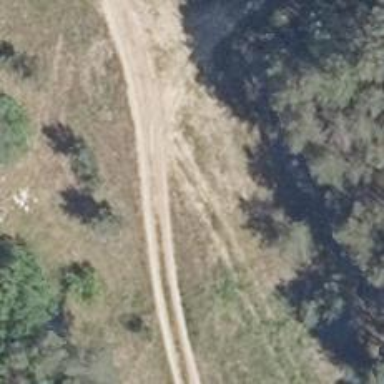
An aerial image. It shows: Dirt track road.